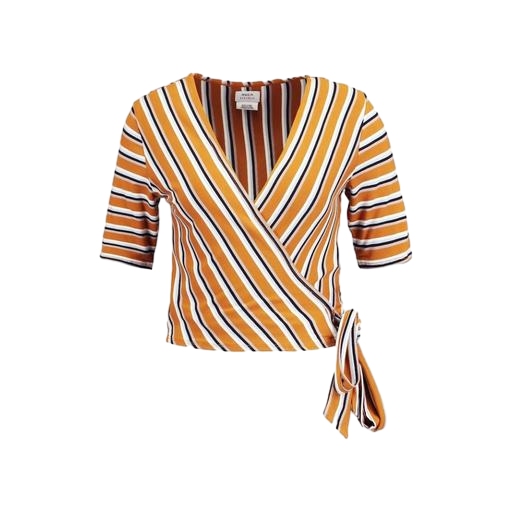
multicolor v-neck top only macy, multicolor elbow-sleeve top only macy, multicolor wrap tee, white background